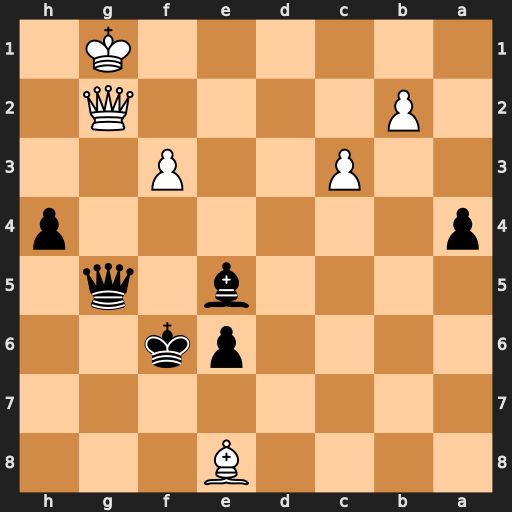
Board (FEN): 4B3/8/4pk2/4b1q1/p6p/2P2P2/1P4Q1/6K1
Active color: b
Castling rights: -
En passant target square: -
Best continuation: Qc1+ Qf1 Bh2+